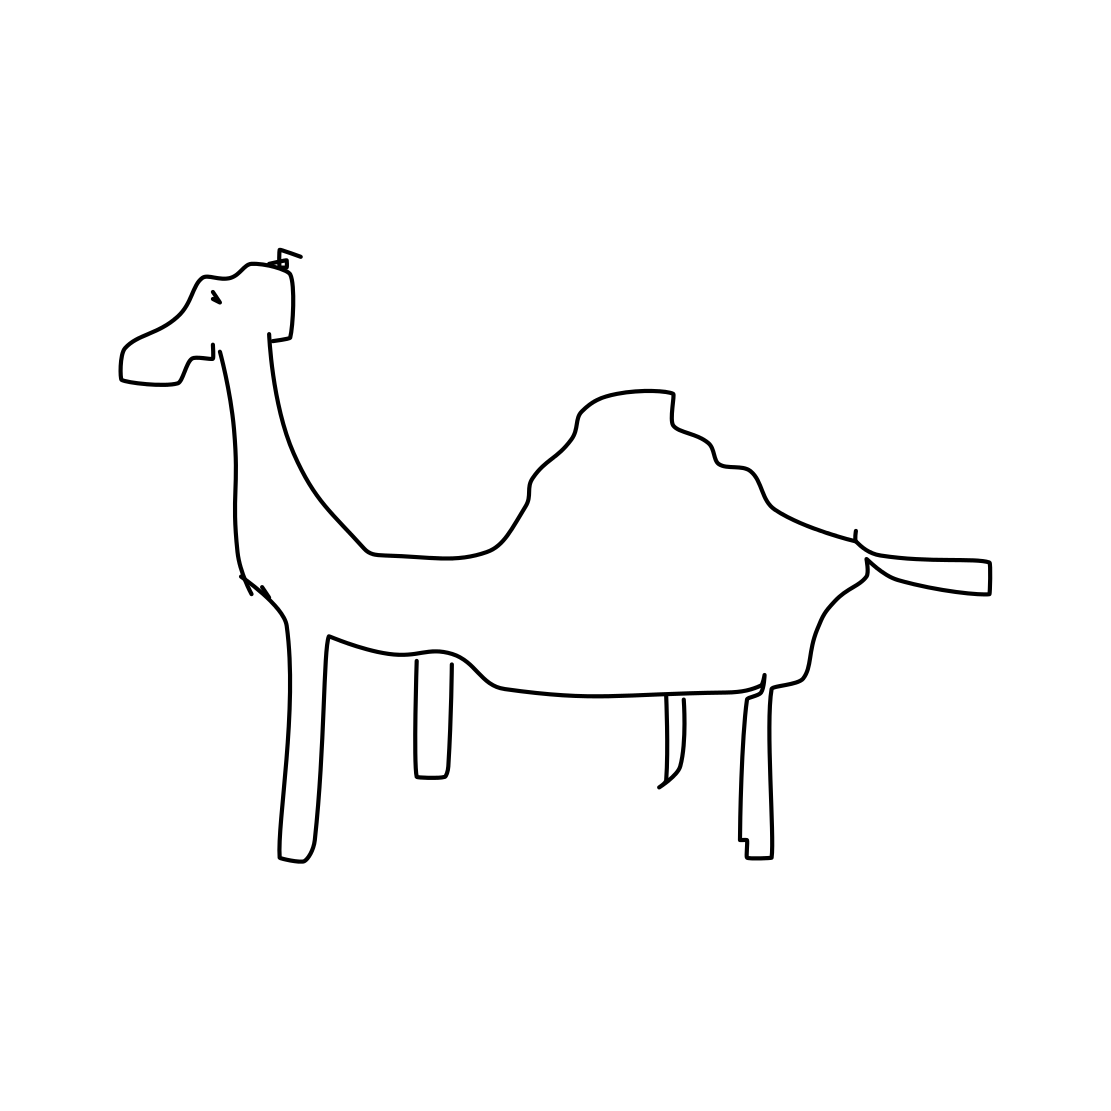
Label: camel